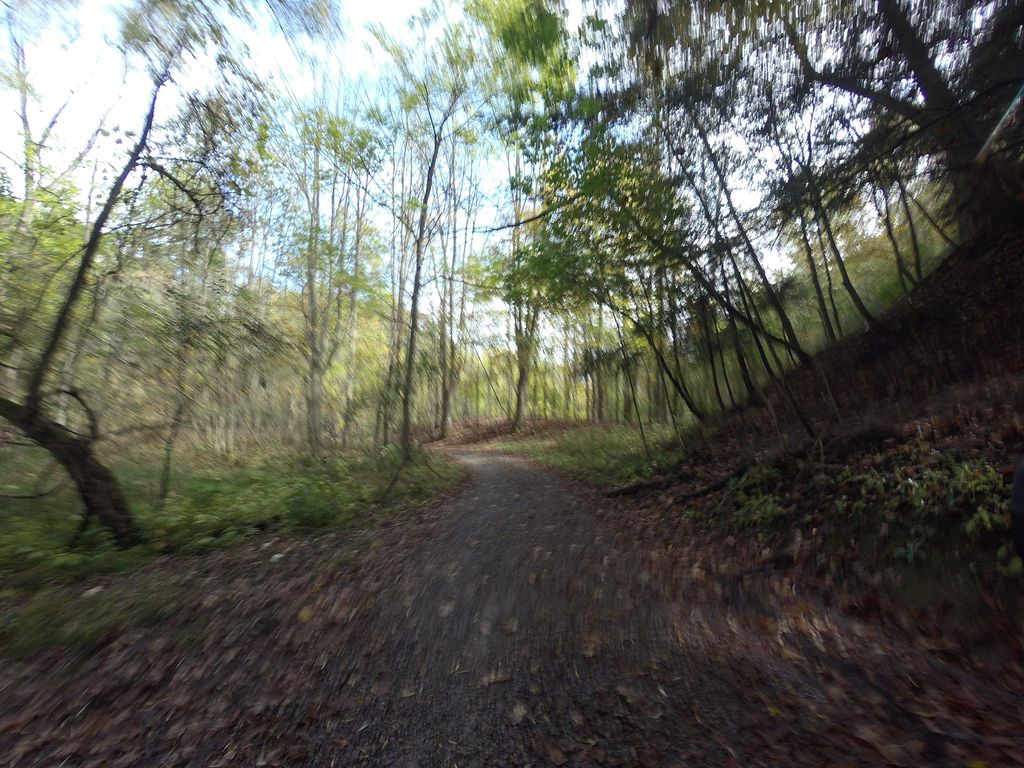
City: hamilton